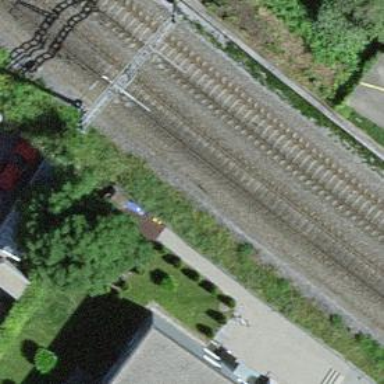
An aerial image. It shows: Single railway track with electrified contact line.